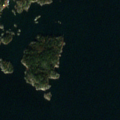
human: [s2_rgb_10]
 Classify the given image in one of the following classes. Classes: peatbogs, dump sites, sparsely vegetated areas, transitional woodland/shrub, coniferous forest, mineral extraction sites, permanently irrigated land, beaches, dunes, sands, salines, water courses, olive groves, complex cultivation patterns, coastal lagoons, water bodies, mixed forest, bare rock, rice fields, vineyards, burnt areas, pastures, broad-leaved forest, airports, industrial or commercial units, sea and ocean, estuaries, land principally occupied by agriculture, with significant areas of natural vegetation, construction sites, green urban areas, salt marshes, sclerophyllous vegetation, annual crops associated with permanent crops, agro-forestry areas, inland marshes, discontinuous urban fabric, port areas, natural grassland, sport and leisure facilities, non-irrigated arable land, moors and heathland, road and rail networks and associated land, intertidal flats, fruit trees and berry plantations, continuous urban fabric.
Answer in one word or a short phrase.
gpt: mixed forest, sea and ocean